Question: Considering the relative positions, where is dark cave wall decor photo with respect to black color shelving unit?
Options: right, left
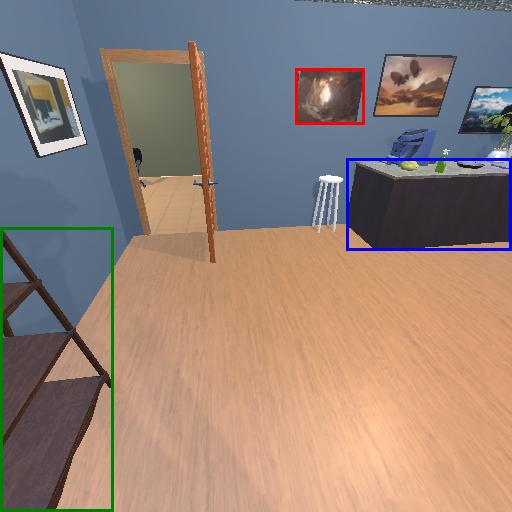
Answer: right